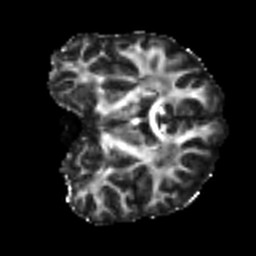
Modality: FA
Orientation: coronal
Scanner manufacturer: siemens
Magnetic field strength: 3 T
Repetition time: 4 s
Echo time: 0.0594 s